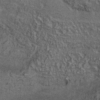
Label: not_dusty